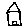
Label: house